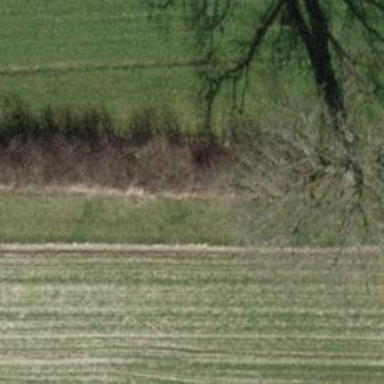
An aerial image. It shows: Hedge barrier.